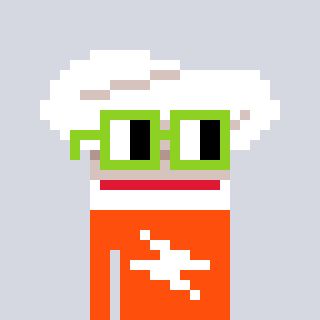
a pixel art character with square light green glasses, a chef hat-shaped head and a orange-colored body on a cool background